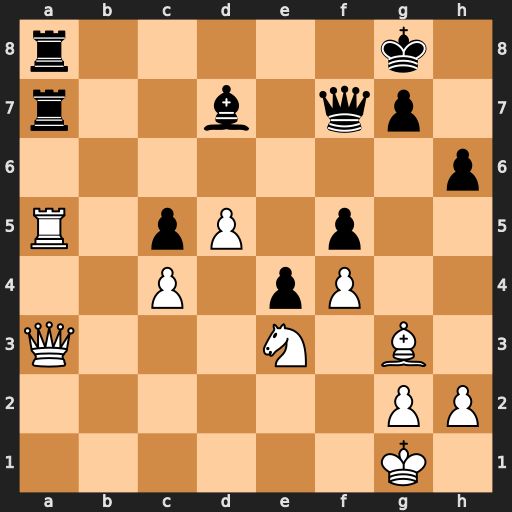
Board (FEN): r5k1/r2b1qp1/7p/R1pP1p2/2P1pP2/Q3N1B1/6PP/6K1
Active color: w
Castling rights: -
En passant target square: -
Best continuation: Rxa7 Rxa7 Qxa7